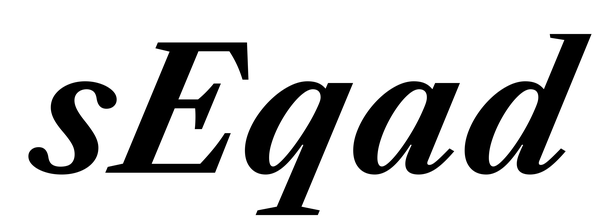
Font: LibreCaslonText-Italic_Bold_Italic